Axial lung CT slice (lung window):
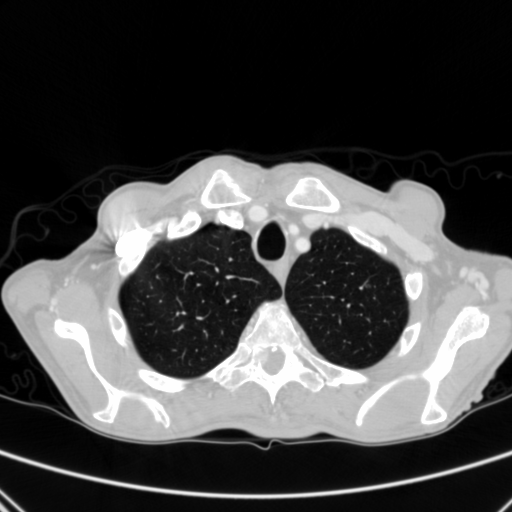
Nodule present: yes
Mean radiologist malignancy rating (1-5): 3